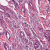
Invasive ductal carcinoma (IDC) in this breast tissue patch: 1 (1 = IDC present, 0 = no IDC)